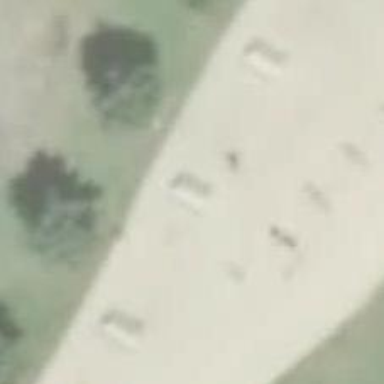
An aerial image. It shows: Picnic table located in leisure land area.